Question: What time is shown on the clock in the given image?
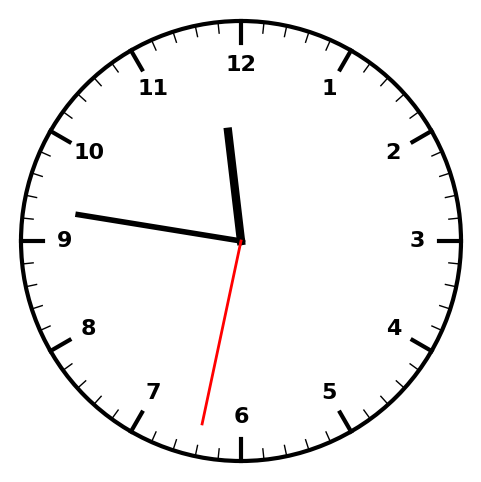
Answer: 11:46:32